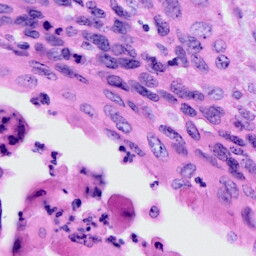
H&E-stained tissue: Cervix